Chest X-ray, AP view. Patient: 66 years old, sex F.
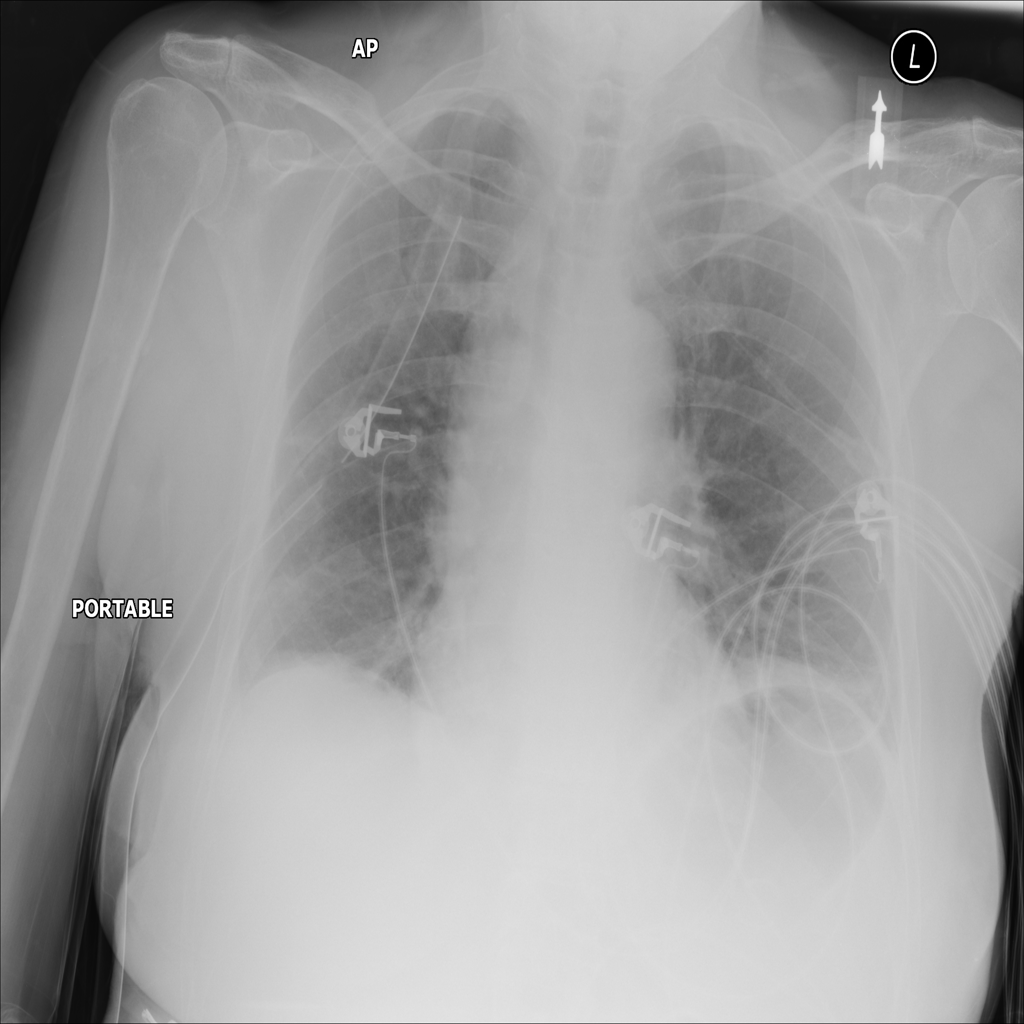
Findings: Atelectasis